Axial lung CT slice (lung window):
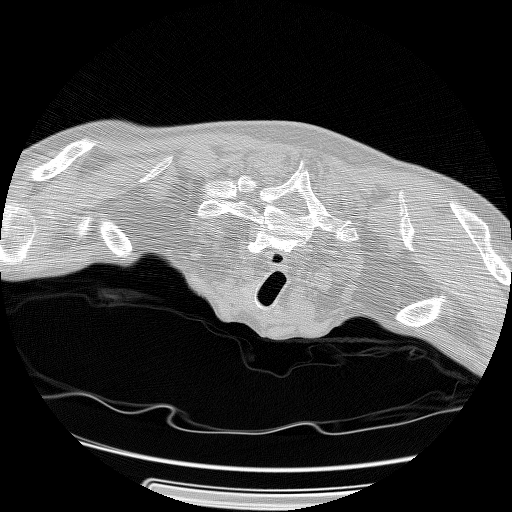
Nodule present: no